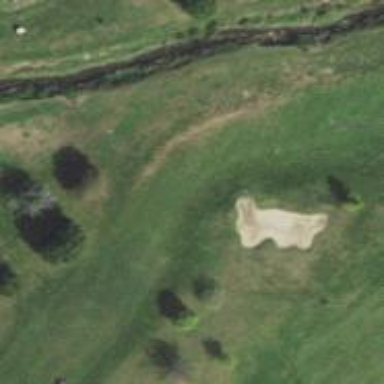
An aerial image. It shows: Grassy area designated as golf fairway.